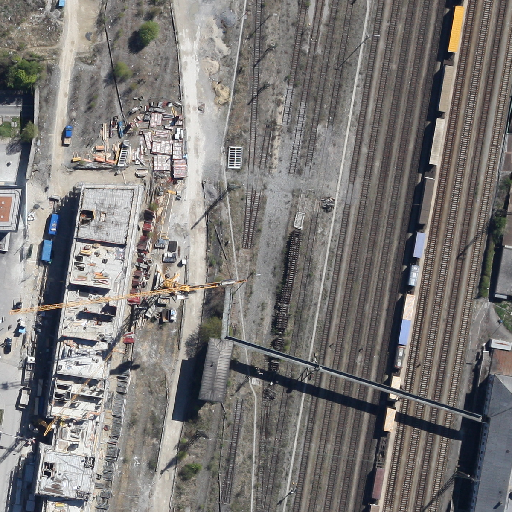
Referring expression: paved road